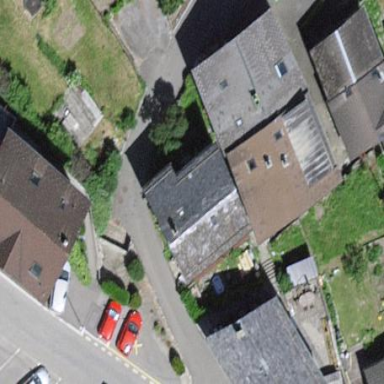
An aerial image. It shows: Simple house.